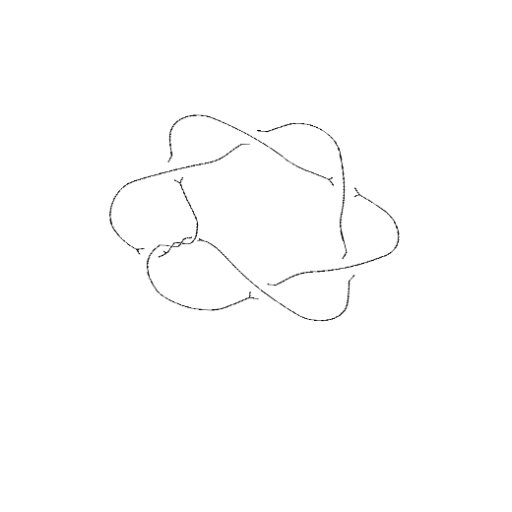
Crossing number: 9